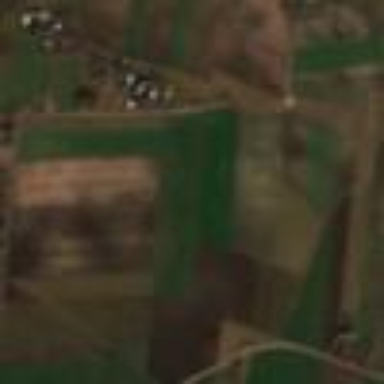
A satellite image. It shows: Picturesque farmland scene.